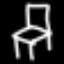
Label: chair